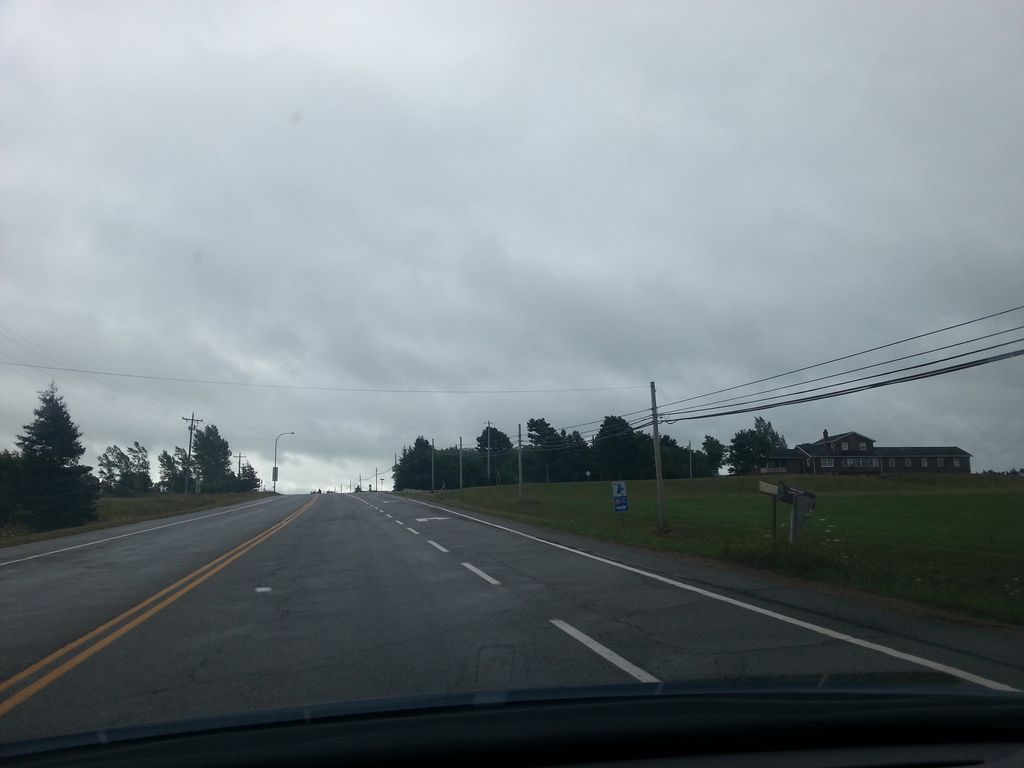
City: charlottetown